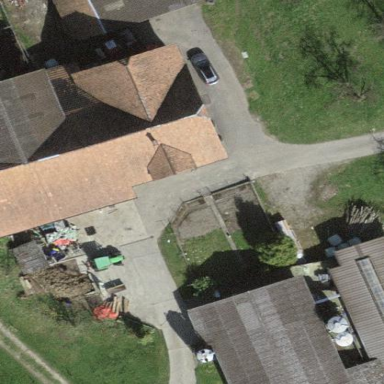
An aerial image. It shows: Farmyard area.